Aerial crown-view tile of a tropical tree (Barro Colorado Island, Panama), acquired 20241216:
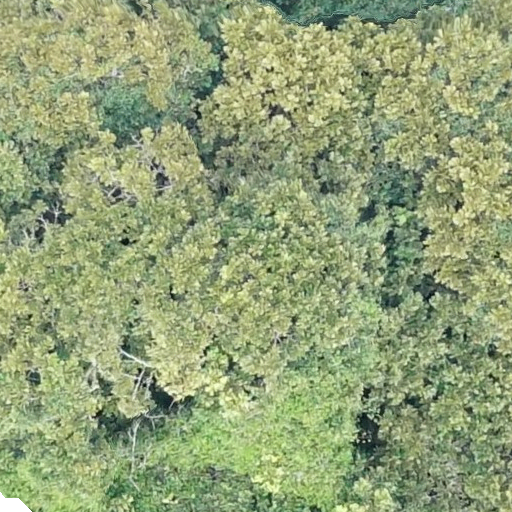
Species: Dipteryx oleifera
GBIF accepted scientific name: Dipteryx oleifera
Crown area: 588.591 m²